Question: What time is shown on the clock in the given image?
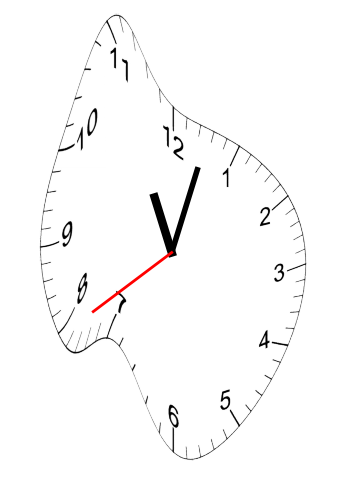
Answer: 11:02:39